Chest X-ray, AP view. Patient: 42 years old, sex F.
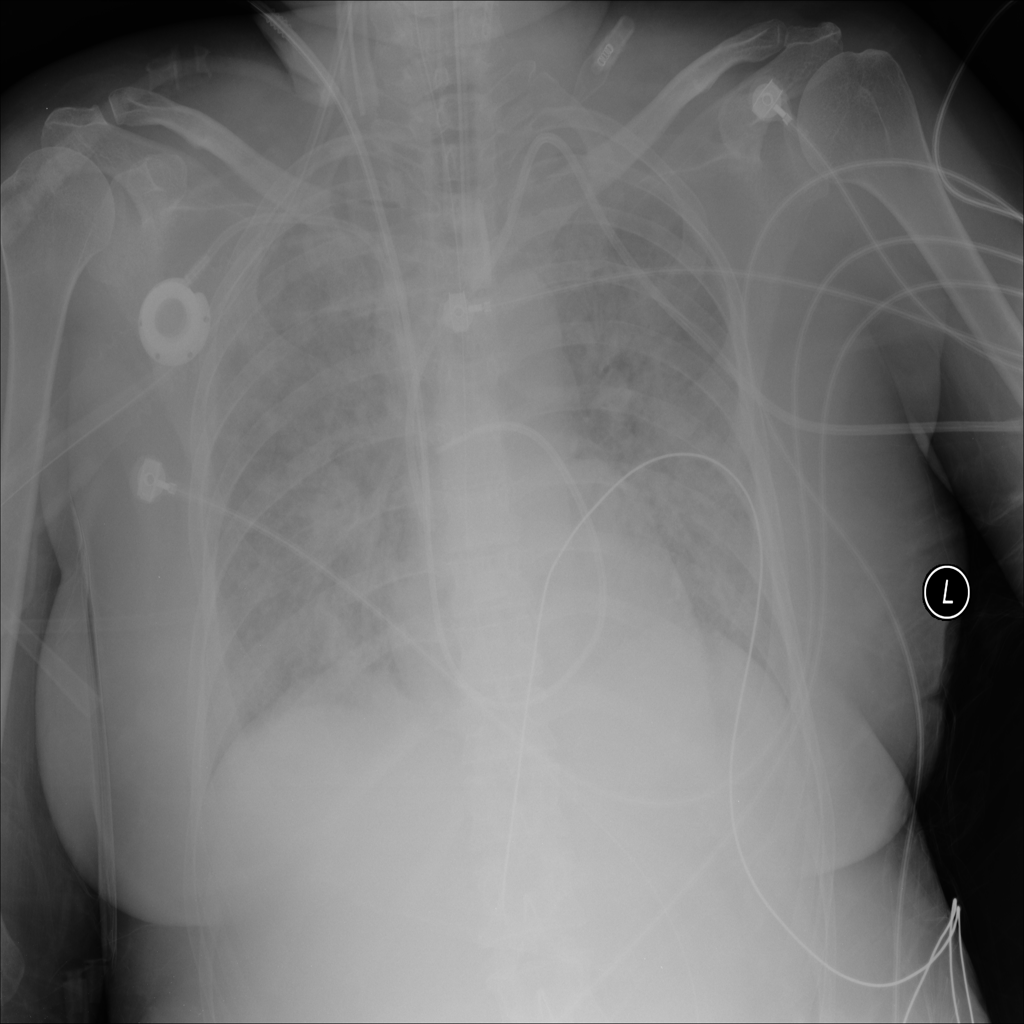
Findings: Edema